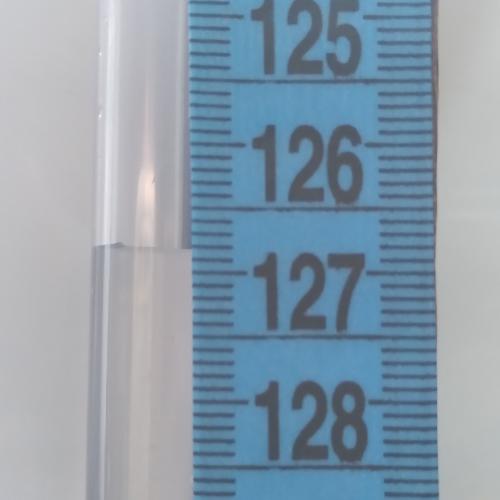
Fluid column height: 126.8 cm